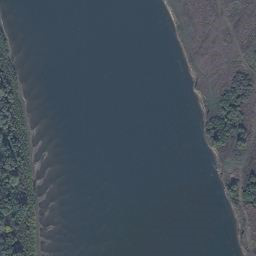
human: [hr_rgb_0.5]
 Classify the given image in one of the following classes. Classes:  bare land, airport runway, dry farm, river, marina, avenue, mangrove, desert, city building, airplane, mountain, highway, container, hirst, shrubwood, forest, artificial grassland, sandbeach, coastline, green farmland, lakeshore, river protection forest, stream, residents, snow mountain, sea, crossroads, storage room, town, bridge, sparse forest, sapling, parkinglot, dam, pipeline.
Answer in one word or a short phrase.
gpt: river